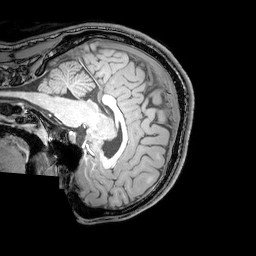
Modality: T1w
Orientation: sagittal
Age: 22
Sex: male
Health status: healthy
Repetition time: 0.081 s
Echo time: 0.037 s